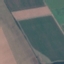
Land use / land cover: AnnualCrop